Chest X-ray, AP view. Patient: 31 years old, sex M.
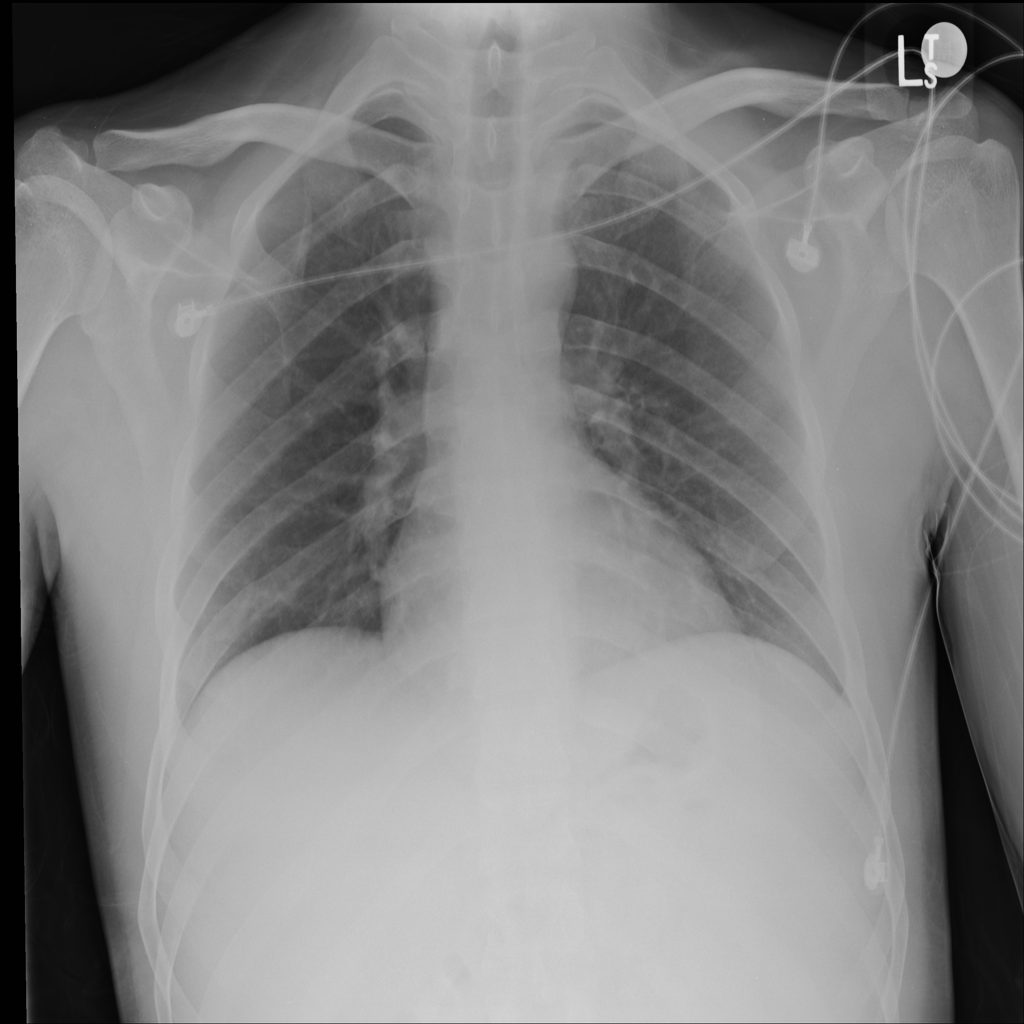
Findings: No Finding